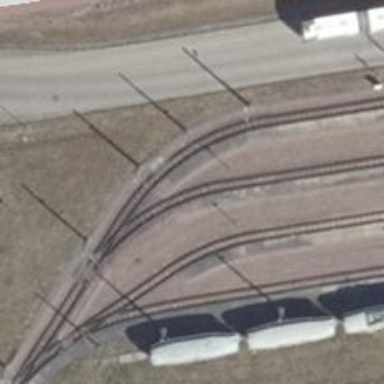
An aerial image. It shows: Tram railway.